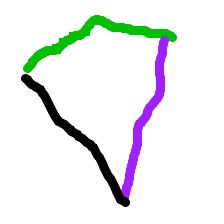
Shape: kite